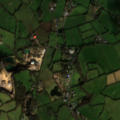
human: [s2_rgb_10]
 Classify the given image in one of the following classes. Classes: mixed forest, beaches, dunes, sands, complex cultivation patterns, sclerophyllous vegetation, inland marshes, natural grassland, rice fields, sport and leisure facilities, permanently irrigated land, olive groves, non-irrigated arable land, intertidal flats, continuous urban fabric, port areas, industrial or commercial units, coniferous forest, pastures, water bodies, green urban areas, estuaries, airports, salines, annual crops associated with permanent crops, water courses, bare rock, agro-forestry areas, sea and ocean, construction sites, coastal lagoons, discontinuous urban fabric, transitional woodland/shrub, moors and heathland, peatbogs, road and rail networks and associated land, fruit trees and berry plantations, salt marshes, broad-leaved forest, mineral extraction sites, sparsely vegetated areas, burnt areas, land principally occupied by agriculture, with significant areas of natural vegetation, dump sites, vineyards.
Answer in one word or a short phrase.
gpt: pastures